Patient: sex M, age 52
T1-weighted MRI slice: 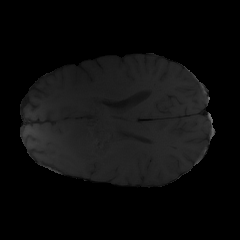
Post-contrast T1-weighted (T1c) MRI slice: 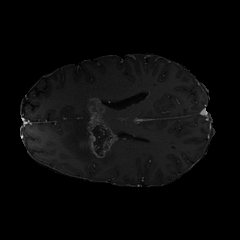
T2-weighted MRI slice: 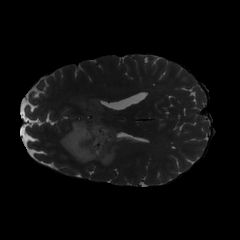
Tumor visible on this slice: yes
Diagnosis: Glioblastoma, IDH-wildtype
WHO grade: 4